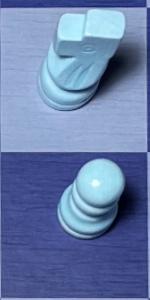
Label: Pawn_White